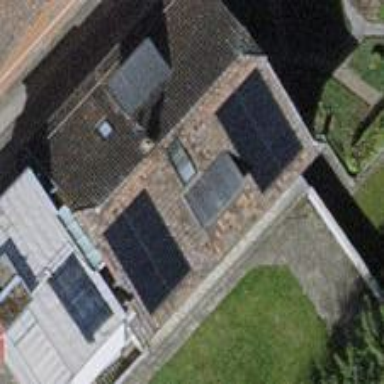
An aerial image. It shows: Solar power generator using photovoltaic panels.